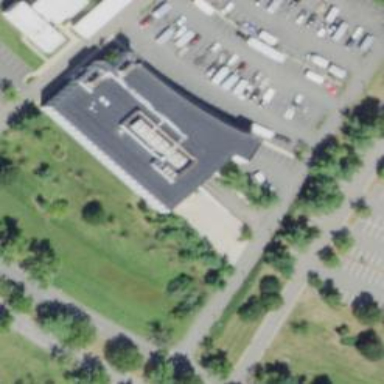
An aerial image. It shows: Commercial building.